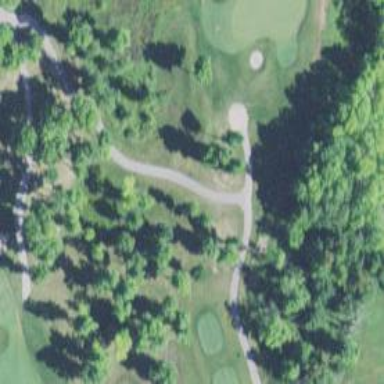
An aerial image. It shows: Path for both roads and golfers.